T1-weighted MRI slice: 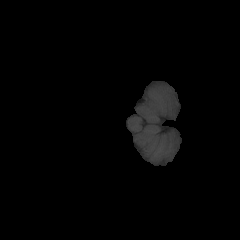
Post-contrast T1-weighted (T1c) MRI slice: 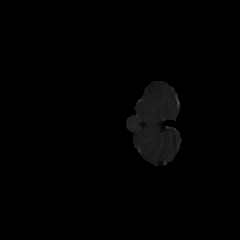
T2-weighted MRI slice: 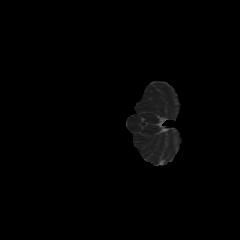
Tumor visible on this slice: no